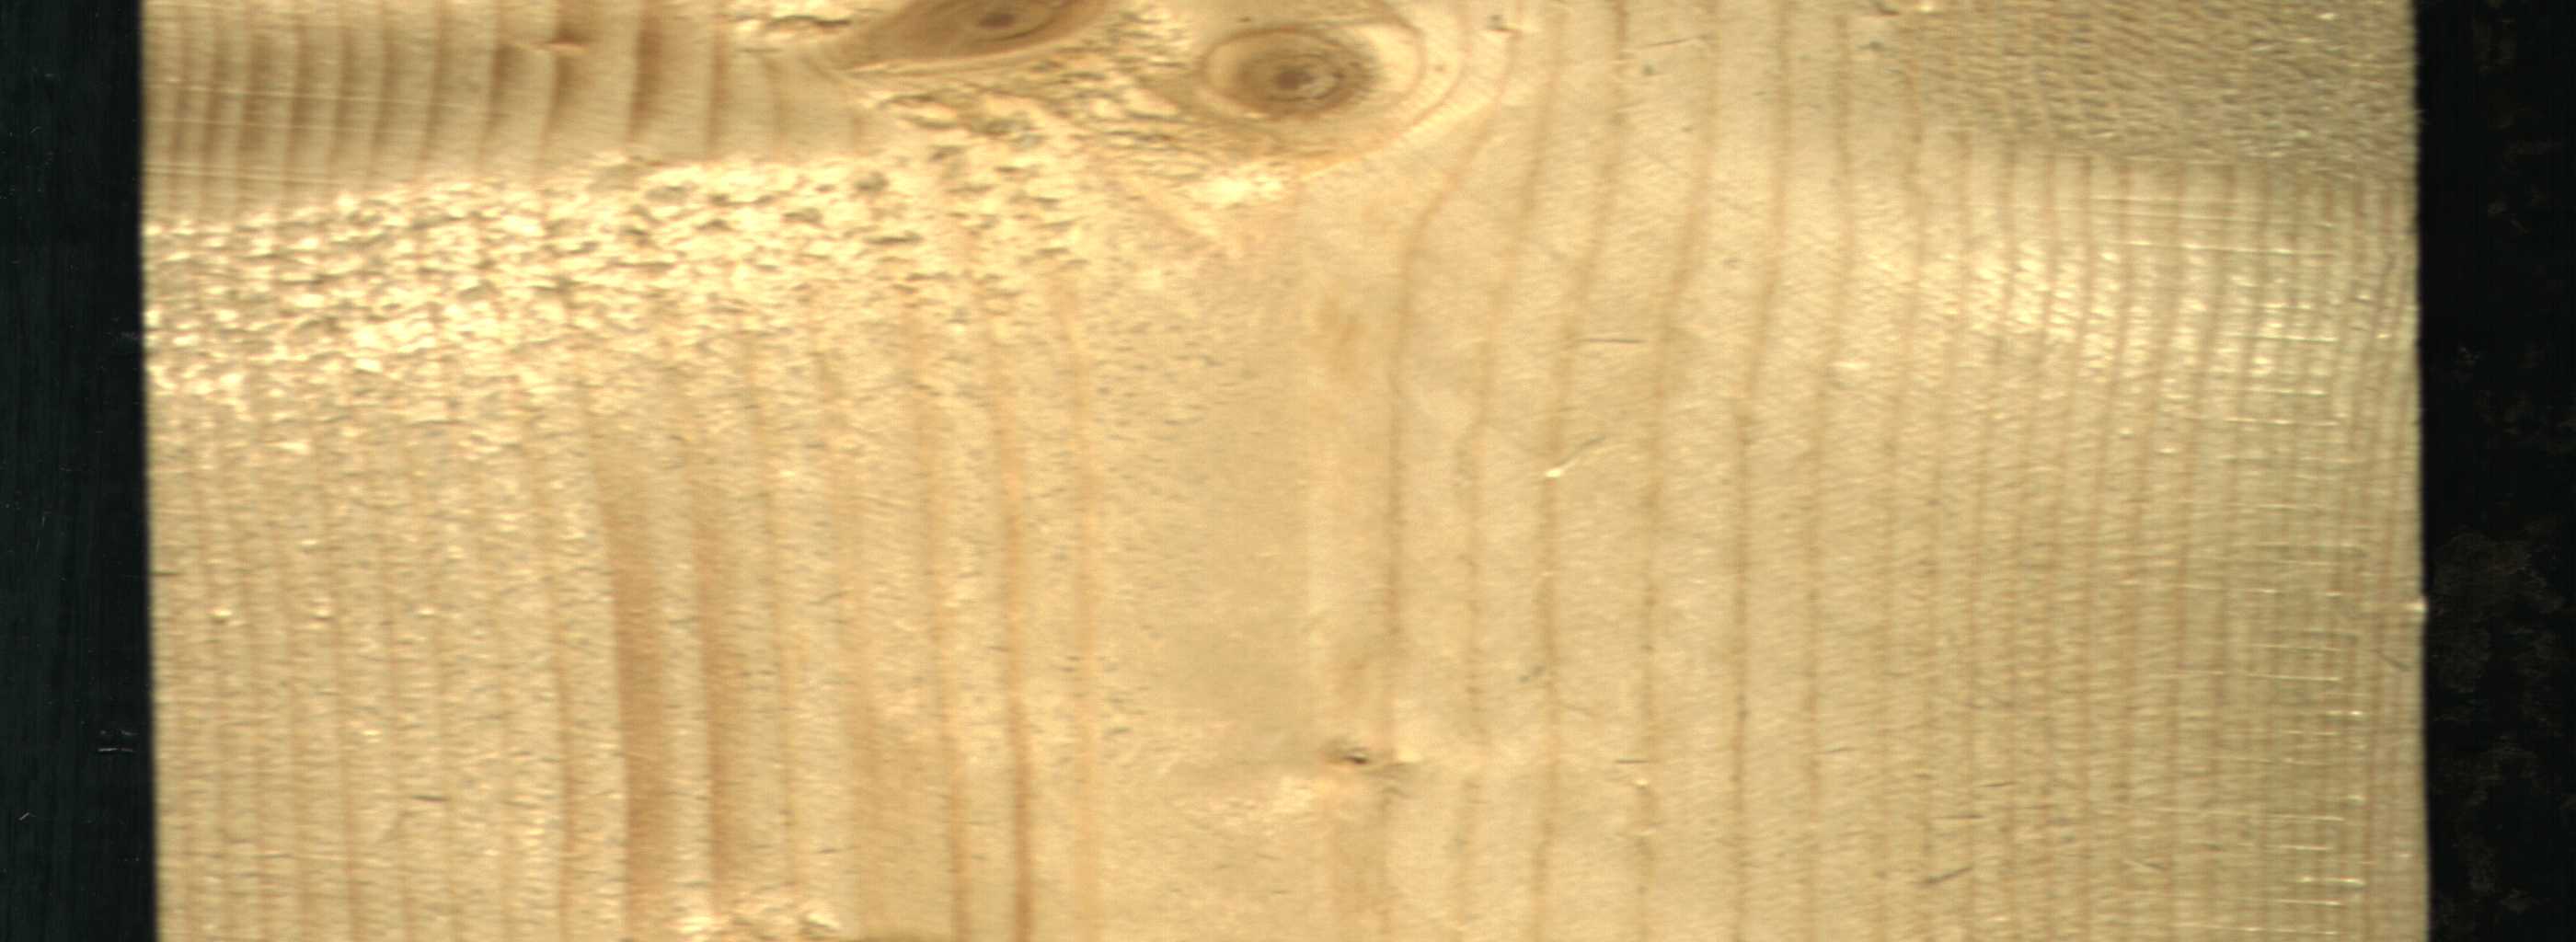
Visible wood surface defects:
Live_Knot
Live_Knot
Live_Knot